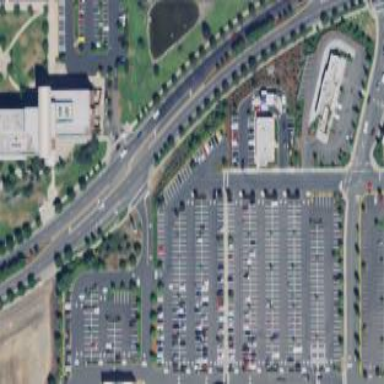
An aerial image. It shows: Parking area.